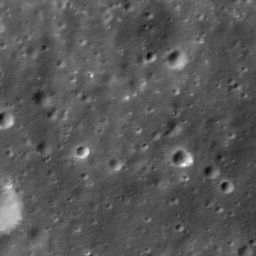
Host type: background_regolith
Lunar coordinates: latitude nan, longitude nan